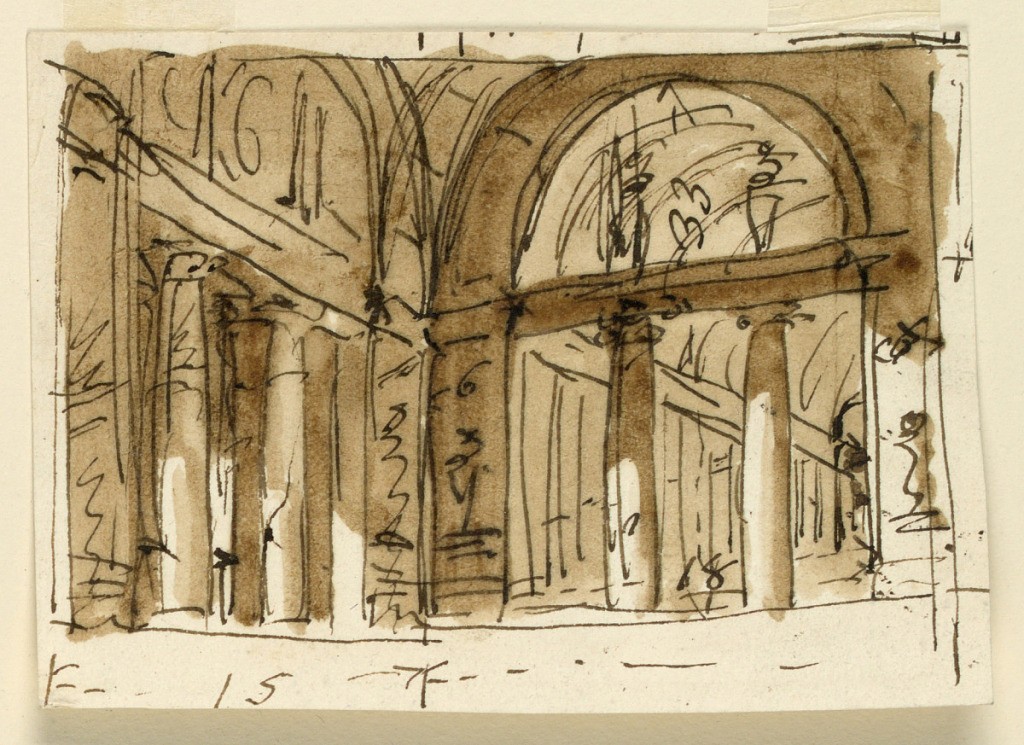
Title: Stage Design for a Classical Palace Interior
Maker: Giuseppe Barberi, Italian, 1746–1809
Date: ca. 1820
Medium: Pen and brown ink, brush and brown wash on off-white laid paper
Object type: Drawing
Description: View into barrel-vaulted hall from vestibule across two columns. Measures indicated.